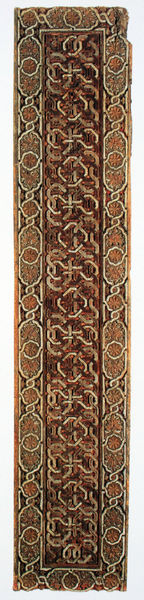
Titel: Türsturzverzierung
Standort: Granada
Institution: Museo de la Alhambra
Schlagwörter: weiß, gelb, grün, ocker, ausschnitt, blumen, braun, orange, schmuck, gürtel, rot, beige, muster, ornament, teppich, alt, wand, band, knoten, lang, rahmen, land, stoff, rund, linien, rand, zopf, detail, schmal, ornamente, verzierung, läufer, foto, fotografie, photographie, geflecht, ringe, glaube, moschee, orient, orientalisch, rechteck, ketten, kreise, asiatisch, photo, senkrecht, fries, armband, verschlungen, leder, rechteckig, rötlich, museum, gewebe, textil, wandbehang, geometrie, quadrat, viereck, arabien, islam, knüpfen, perser, türkei, weben, längs, weberei, flechtwerk, länglich, keltisch, terracotta, kelten, geknüpft, kyoto, textilie, verwoben, gleichmäßig, baige, kompliziert, langs, gold muster, knote, gürteö